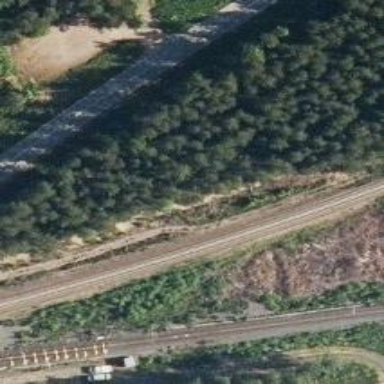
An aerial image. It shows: Continuous rail track.